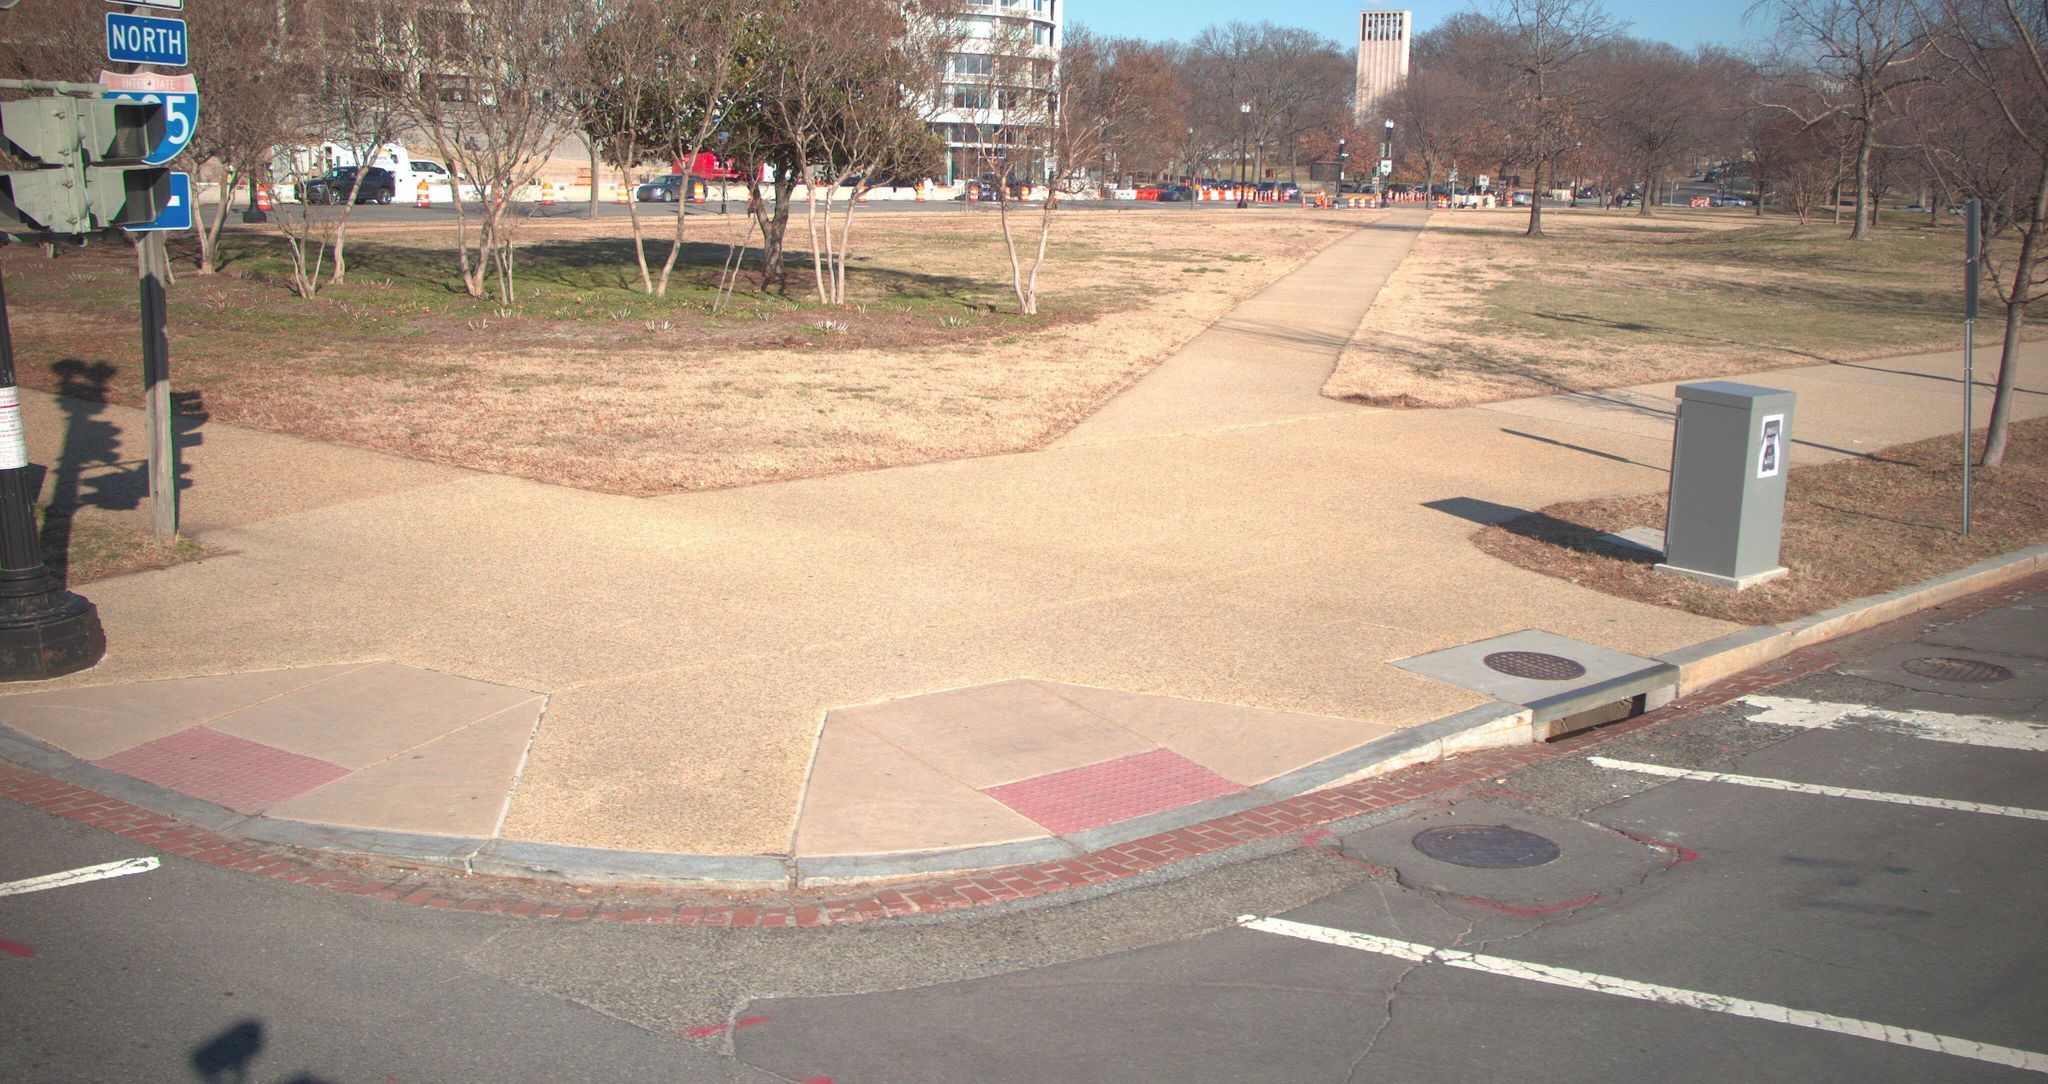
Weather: clear
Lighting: day
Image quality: good
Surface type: walking surface
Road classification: secondary
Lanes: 3
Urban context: urban centre
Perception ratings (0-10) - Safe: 5.07, Lively: 8.05, Beautiful: 6.47, Boring: 6.43, Depressing: 2.5, Wealthy: 6.36